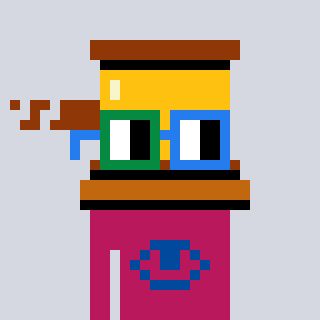
a pixel art character with square green and blue glasses, a gavel-shaped head and a darkpink-colored body on a cool background